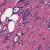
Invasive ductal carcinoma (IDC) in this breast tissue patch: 1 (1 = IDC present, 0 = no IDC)